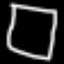
Label: square